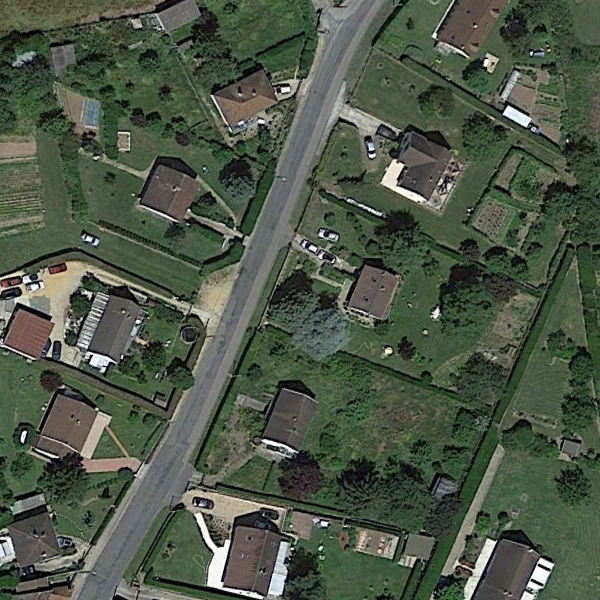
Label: MediumResidential